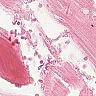
Metastatic tissue present: no